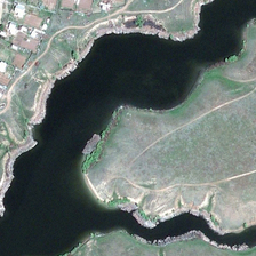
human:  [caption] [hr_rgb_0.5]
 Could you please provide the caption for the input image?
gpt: A winding river flows through a large area.

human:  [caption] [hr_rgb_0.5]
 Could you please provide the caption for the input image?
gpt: beside the river on the road is a vehicle .

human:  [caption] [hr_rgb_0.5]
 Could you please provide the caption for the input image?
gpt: flowing through a large area is a crooked river.

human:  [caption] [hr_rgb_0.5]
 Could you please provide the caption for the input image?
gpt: It is a curved river flowing through a wide area.

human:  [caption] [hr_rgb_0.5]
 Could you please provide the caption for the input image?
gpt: The river passes through a large area